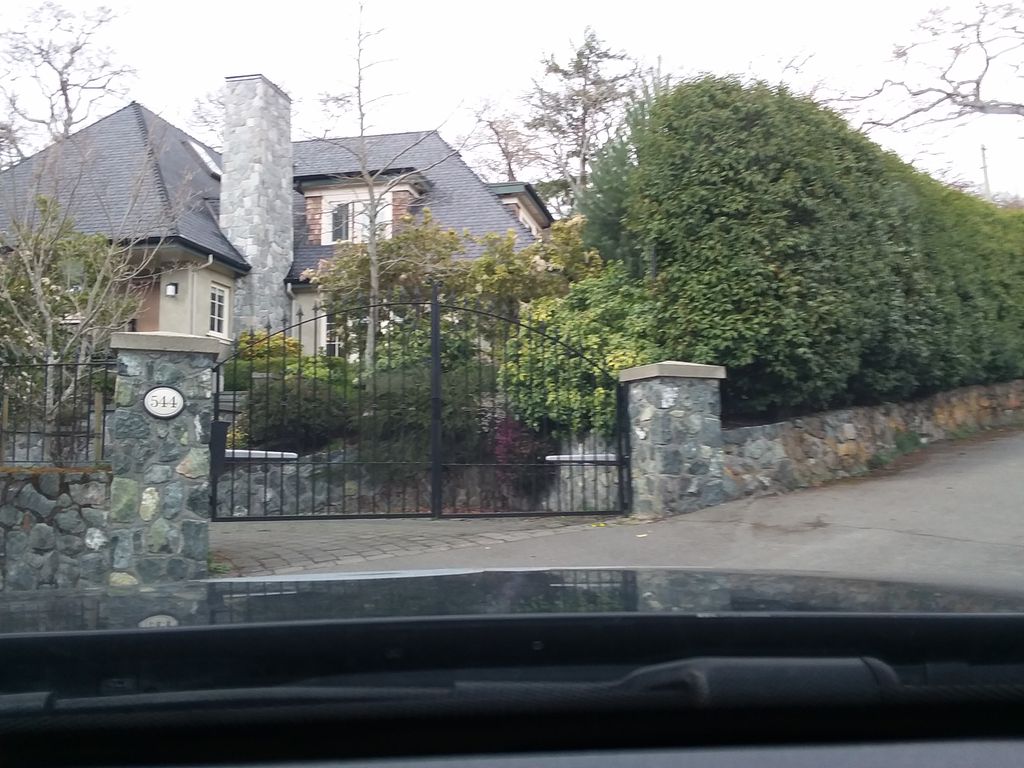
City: victoria